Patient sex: M
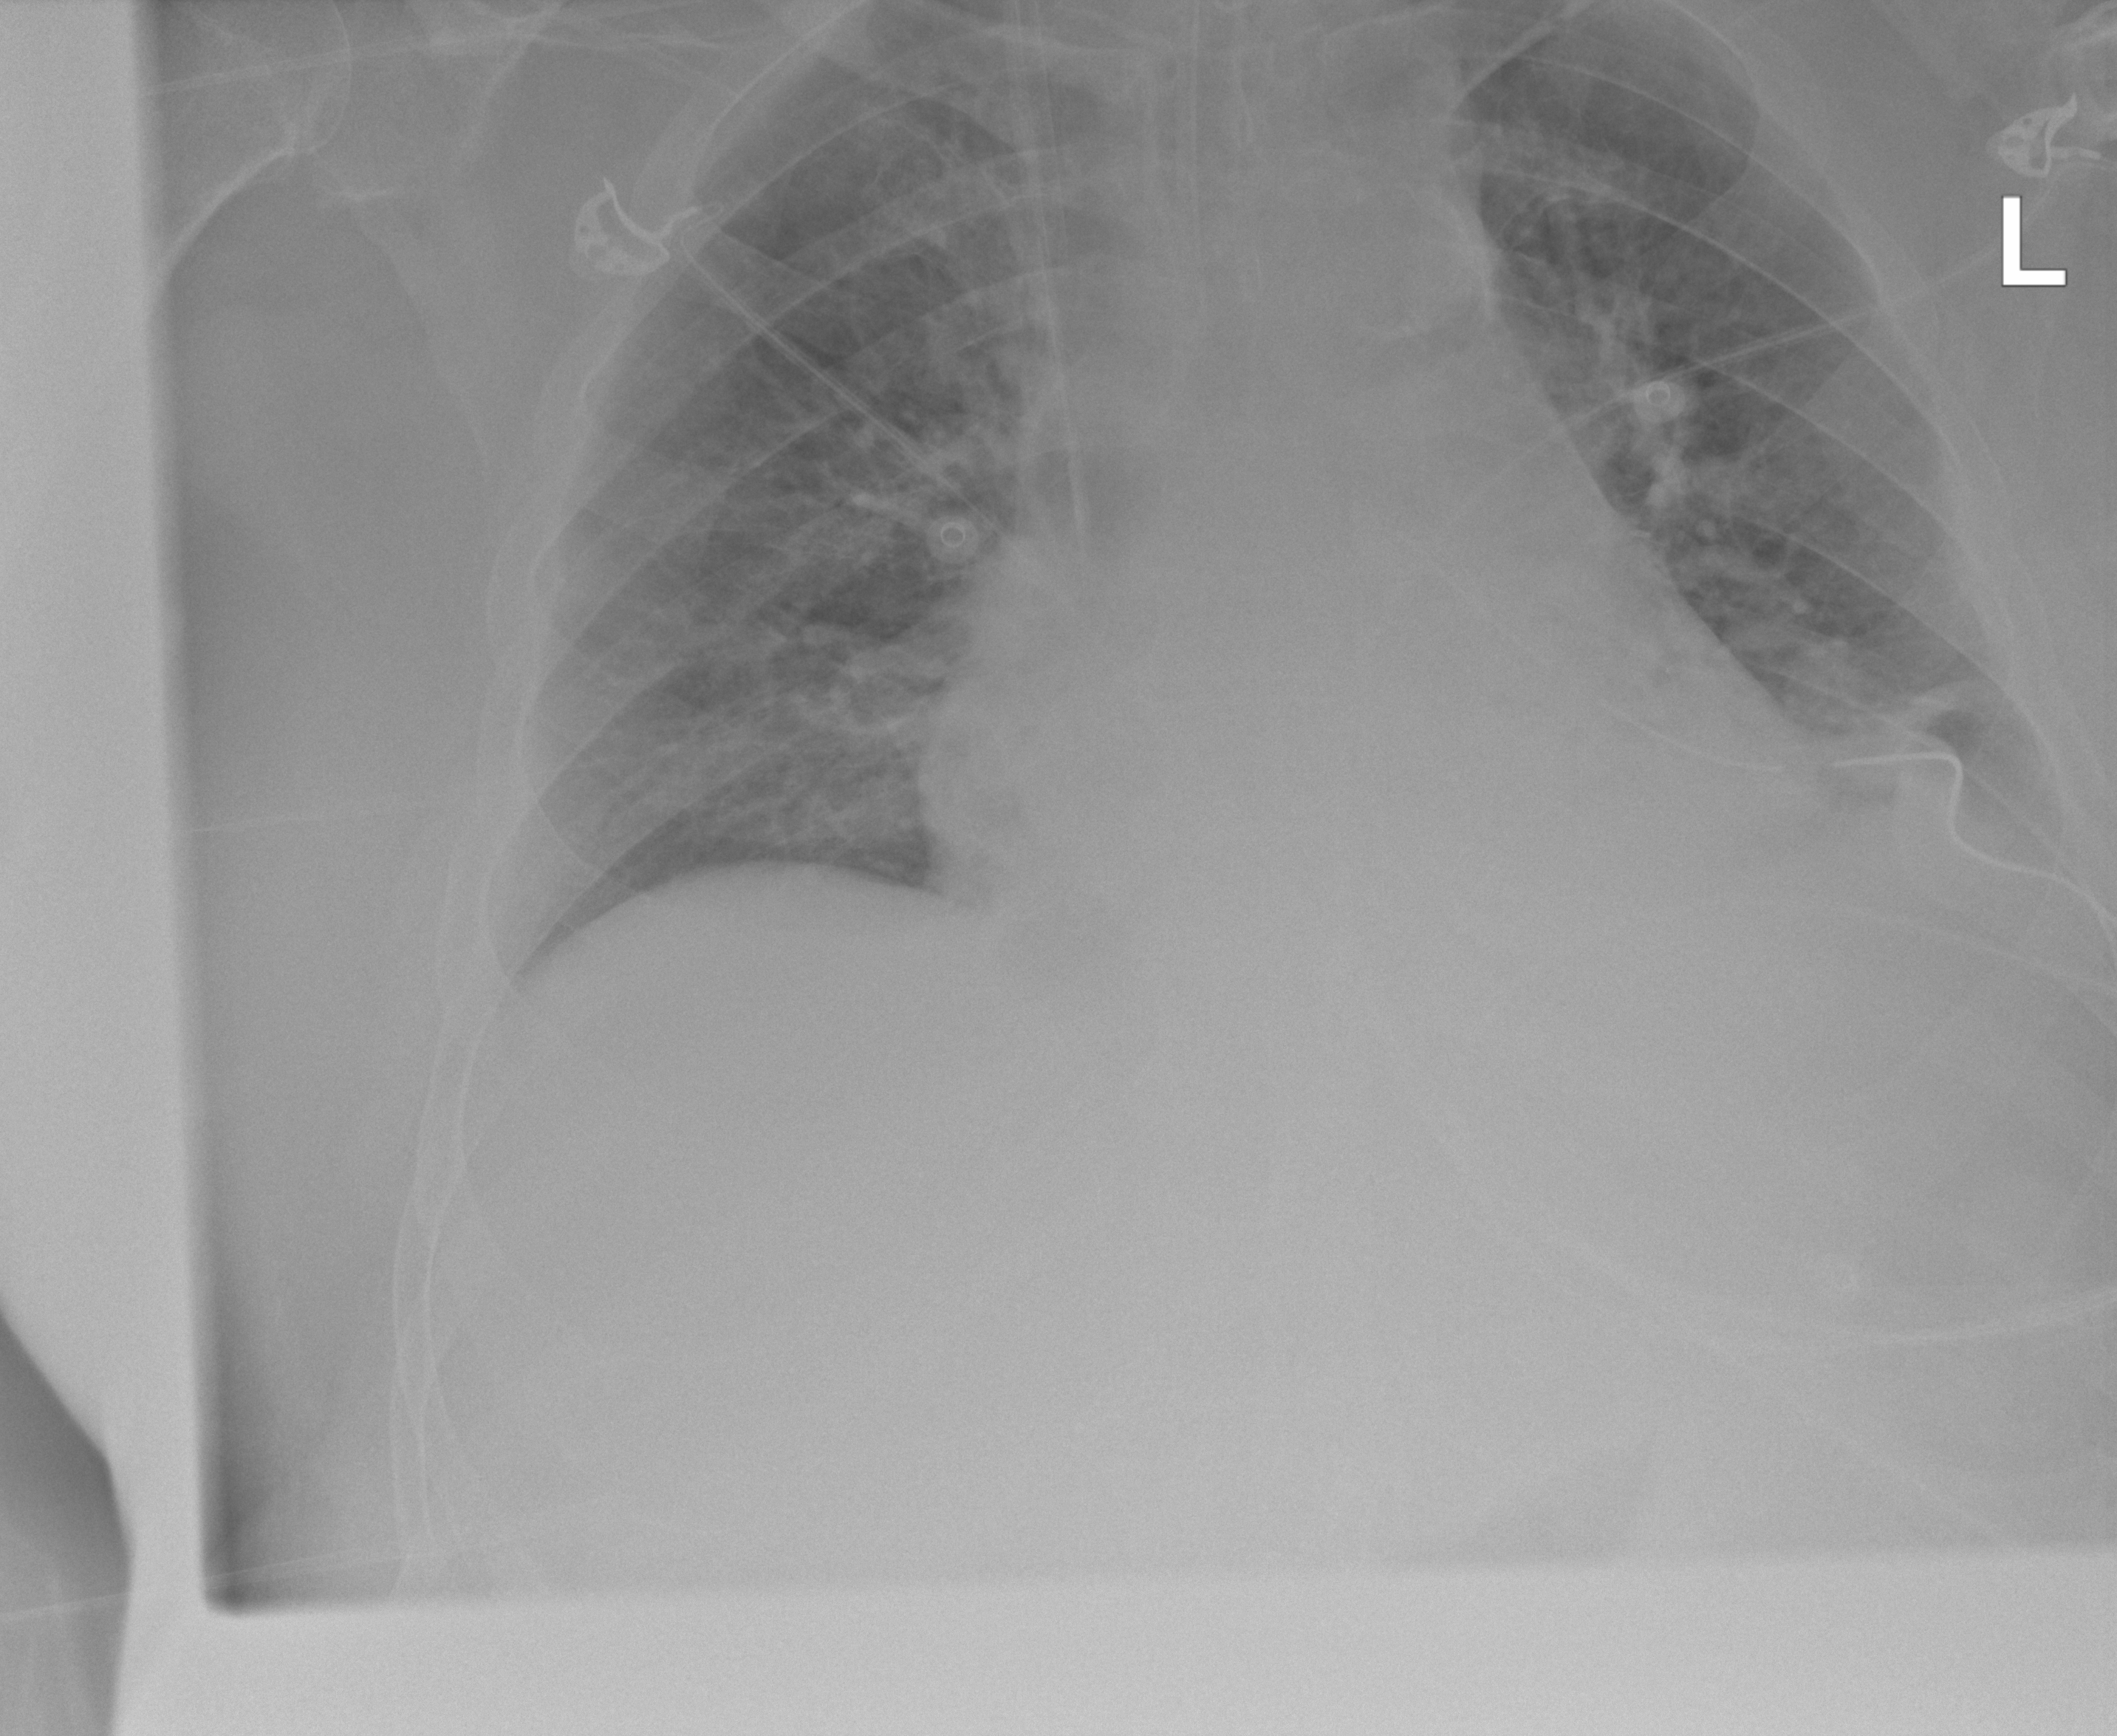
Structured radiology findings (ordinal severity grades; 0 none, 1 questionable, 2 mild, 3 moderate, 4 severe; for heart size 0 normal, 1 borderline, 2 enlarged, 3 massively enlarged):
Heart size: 1
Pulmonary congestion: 2
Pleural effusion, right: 0
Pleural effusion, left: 0
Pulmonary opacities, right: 2
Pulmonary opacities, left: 2
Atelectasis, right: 0
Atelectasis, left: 2